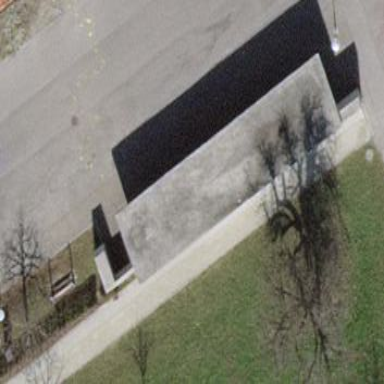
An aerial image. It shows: Shelter.